Interaction volume radius: 10 \u00c5
Interaction volume height: 10 \u00c5
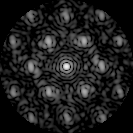
Disorder parameter: 0.4253